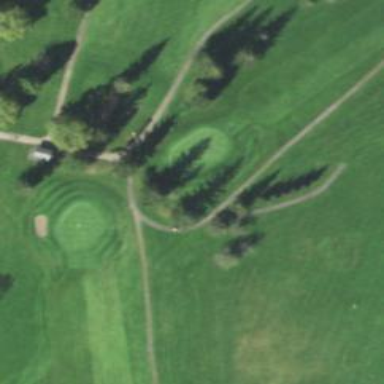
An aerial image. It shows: Service road used as golf cart path.